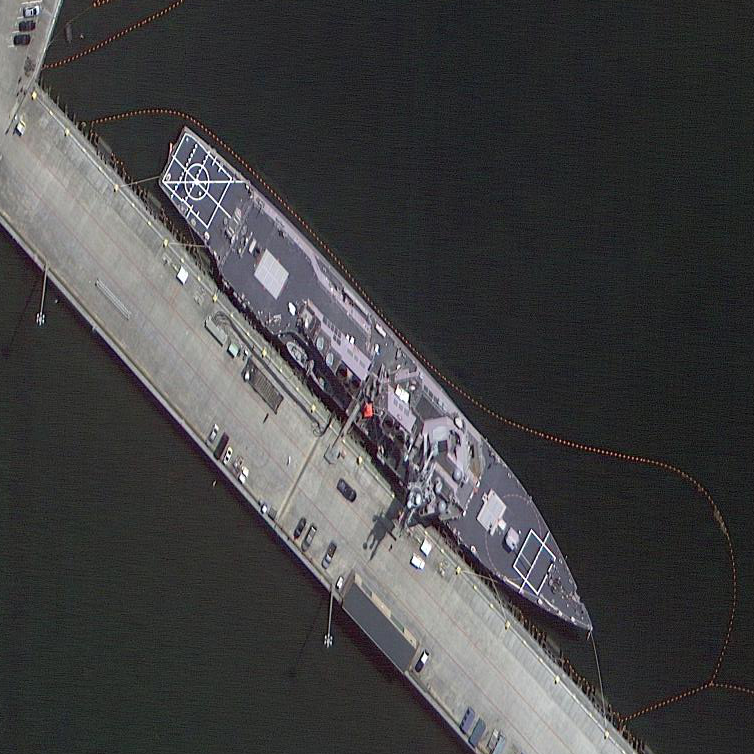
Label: destroyer